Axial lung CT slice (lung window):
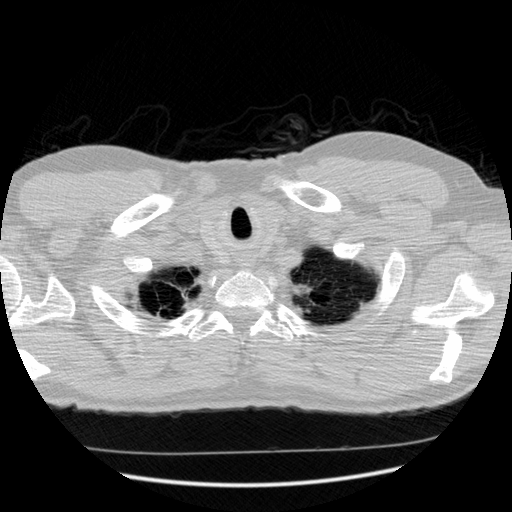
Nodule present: no